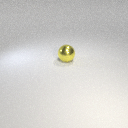
large yellow metal sphere